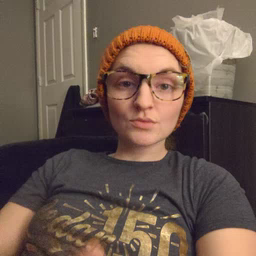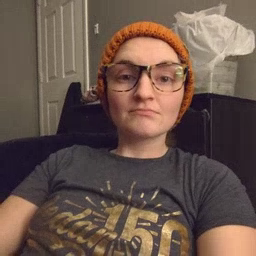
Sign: fireman